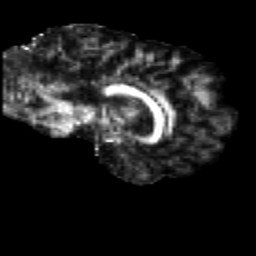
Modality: FA
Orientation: sagittal
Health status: healthy
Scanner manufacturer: siemens
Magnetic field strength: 3 T
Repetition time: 12 s
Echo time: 0.092 s